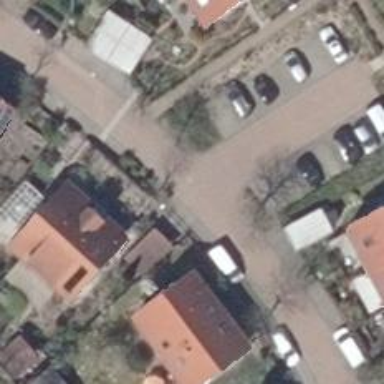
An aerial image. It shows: Living street.